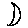
Label: moon